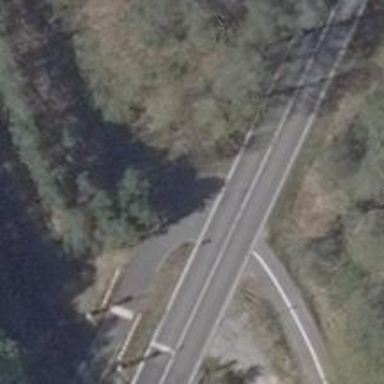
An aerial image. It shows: Road with "give way" sign.